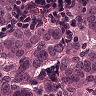
Metastatic tissue present: yes